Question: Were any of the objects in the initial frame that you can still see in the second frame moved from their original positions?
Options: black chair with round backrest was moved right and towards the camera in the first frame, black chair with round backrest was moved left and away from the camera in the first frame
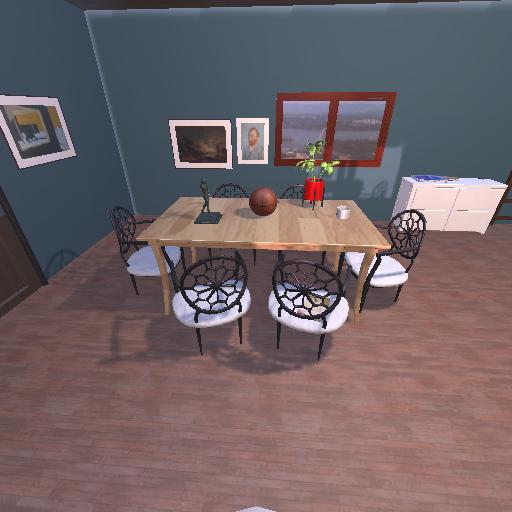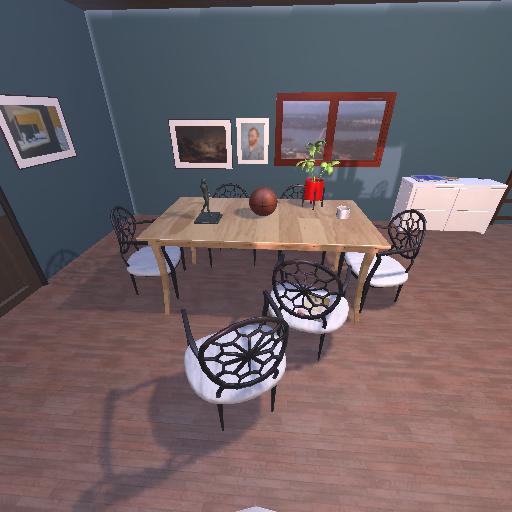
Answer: black chair with round backrest was moved right and towards the camera in the first frame